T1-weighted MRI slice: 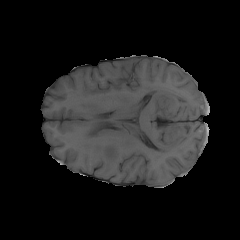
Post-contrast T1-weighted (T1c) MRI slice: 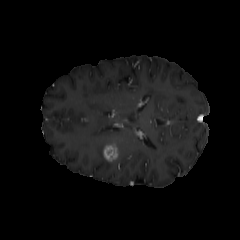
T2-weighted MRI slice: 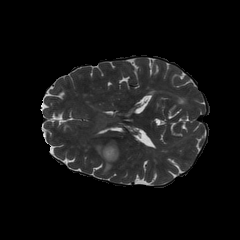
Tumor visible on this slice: yes